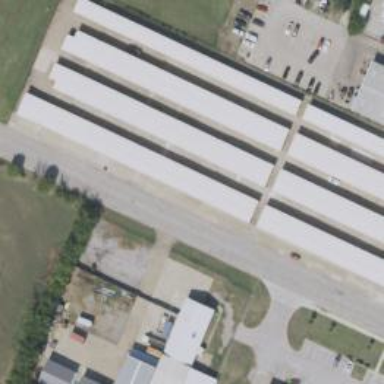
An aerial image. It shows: Warehouse.